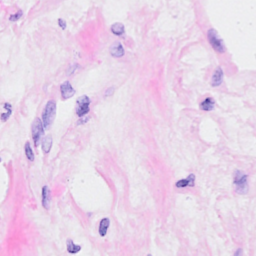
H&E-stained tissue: Breast